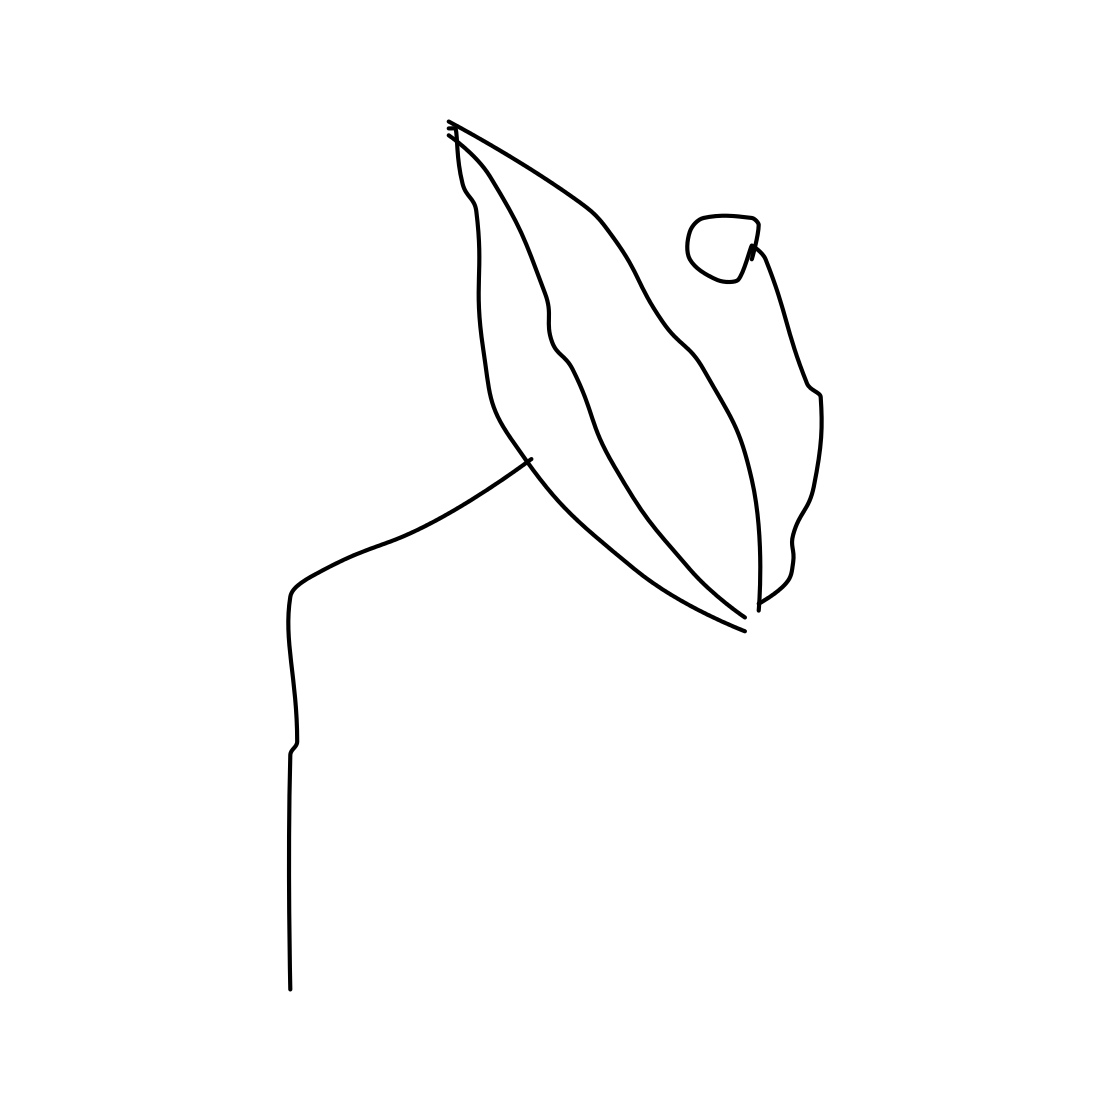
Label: satellite dish